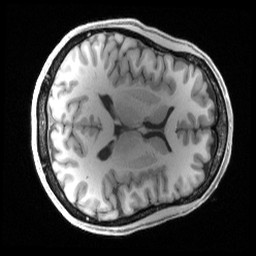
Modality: T1w
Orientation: axial
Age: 39
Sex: female
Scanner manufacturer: siemens
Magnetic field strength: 3 T
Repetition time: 2.4 s
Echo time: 0.00222 s